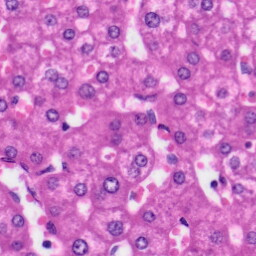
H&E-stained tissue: Liver